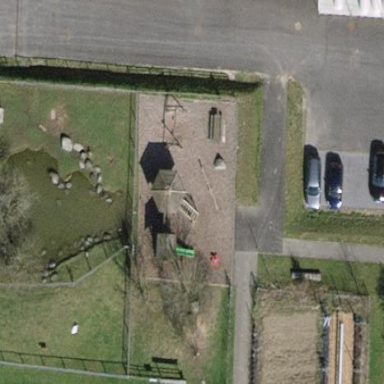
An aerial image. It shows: Playground area for leisure activities on the land.